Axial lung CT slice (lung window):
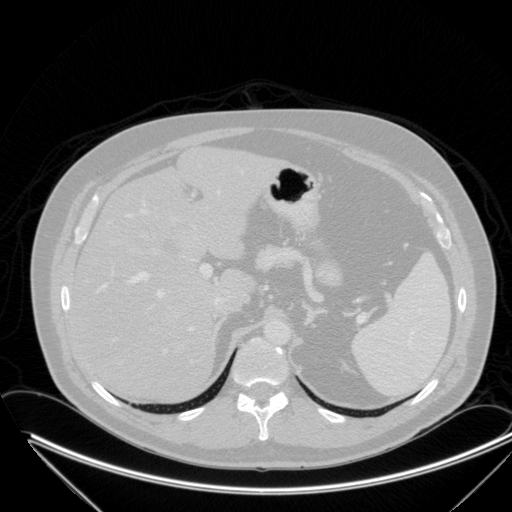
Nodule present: no